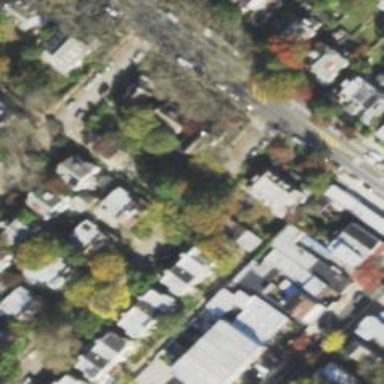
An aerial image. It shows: Alley classified as service road.